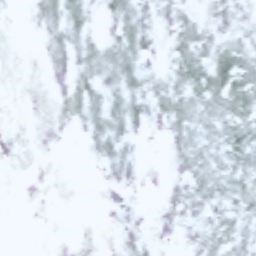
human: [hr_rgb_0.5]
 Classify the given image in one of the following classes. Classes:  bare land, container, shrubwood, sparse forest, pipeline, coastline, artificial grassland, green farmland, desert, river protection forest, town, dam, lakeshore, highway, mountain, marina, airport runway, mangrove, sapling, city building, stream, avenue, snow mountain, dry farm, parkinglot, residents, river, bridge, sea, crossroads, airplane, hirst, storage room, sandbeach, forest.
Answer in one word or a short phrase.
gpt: snow mountain